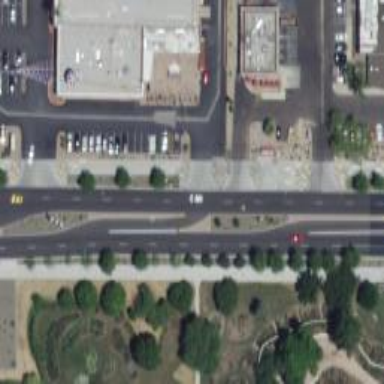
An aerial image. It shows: Asphalt road with secondary link designation.